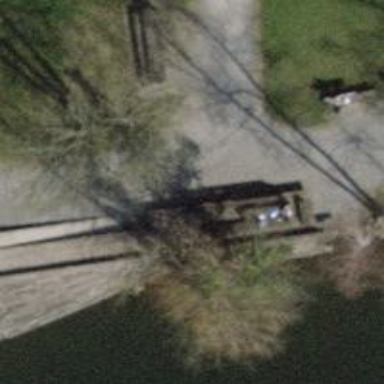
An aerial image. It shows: Picnic table located in leisure land area.